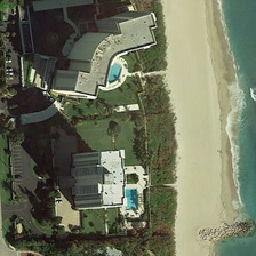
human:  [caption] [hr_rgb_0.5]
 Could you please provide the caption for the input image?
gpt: There is a swimming pool under each of the two tall white buildings facing only the sea

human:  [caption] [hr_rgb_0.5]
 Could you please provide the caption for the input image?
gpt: There is a pool under each of the two white skyscrapers facing the sea

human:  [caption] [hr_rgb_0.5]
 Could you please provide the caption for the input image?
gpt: There is a white swimming pool facing the sea.

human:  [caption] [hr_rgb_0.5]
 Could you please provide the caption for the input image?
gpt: There is a swimming pool under the two tall white buildings, facing the sea

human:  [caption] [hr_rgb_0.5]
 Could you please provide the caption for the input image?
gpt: There's a swimming pool under cadeA one of the two high and white buildings that are just facing the sea.